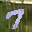
Label: 7